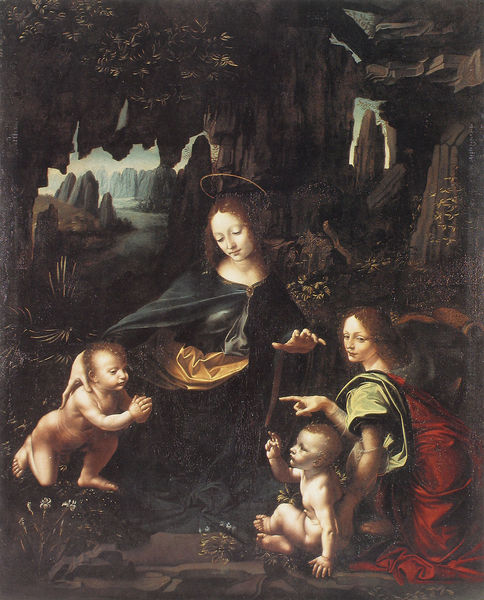
Titel: Madonna in der Felsengrotte
Künstler: Leonardo da Vinci
Institution: Genf, Privatsammlung
Schlagwörter: blau, felsen, gemälde, nackt, gelb, grün, landschaft, braun, frau, licht, schwarz, rot, johannes, gold, mantel, höhle, höle, kinder, engel, fels, religion, plastisch, heiligenschein, christus, jesus, elisabeth, maria, madonna, louvre, marie, geburt, leonardo, christusknabe, felsengrotte, #kind, felsengrottenmadonna, #love